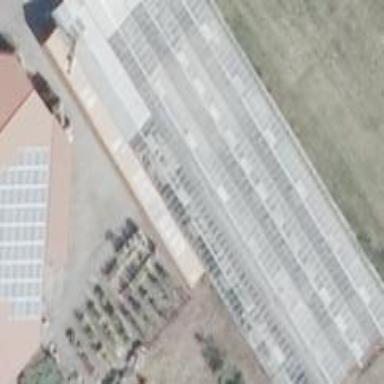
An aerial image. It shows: Greenhouse used for horticulture.